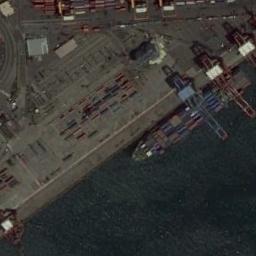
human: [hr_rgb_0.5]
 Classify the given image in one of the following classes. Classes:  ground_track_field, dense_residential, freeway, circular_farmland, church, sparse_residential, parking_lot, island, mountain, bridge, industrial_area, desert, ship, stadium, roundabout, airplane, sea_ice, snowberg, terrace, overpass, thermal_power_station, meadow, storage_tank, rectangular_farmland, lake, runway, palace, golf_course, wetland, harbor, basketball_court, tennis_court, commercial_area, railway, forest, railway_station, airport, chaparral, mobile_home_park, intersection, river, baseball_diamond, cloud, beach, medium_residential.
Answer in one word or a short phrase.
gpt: ship